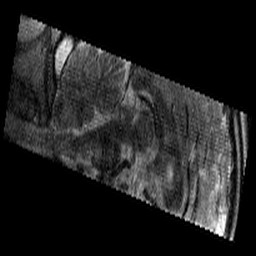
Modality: T2w
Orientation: sagittal
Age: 11
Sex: male
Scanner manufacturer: siemens
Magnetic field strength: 3 T
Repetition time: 9.23 s
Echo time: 0.067 s